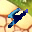
Label: 4